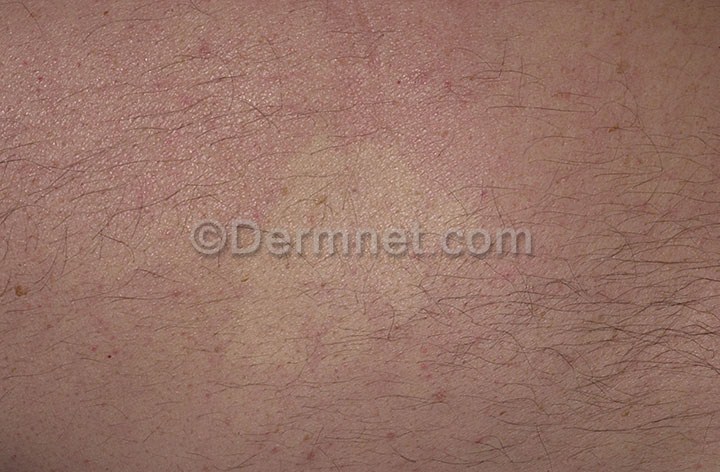
Disease: Light Diseases and Disorders of Pigmentation